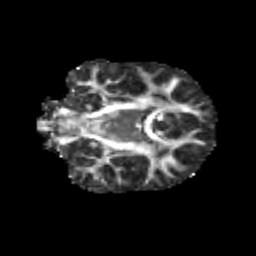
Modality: FA
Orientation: coronal
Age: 11
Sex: male
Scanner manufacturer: siemens
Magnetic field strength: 3 T
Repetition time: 3.8 s
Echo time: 0.07 s